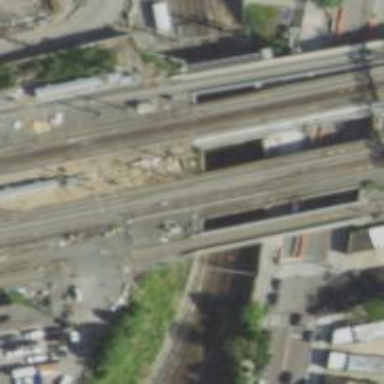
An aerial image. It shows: Bridge with electrified railway tracks.